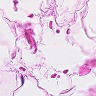
Metastatic tissue present: no